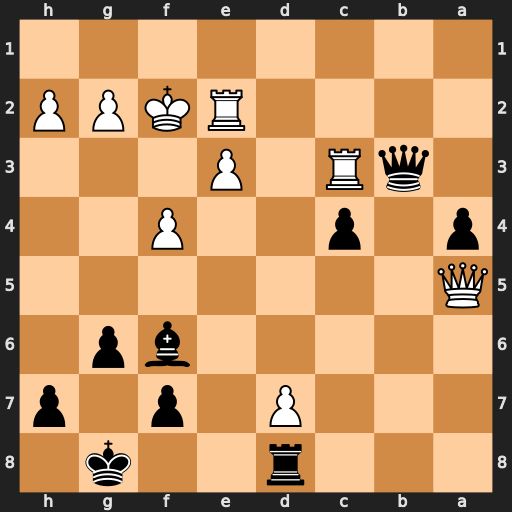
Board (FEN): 3r2k1/3P1p1p/5bp1/Q7/p1p2P2/1qR1P3/4RKPP/8
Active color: b
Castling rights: -
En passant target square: -
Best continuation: Qxc3 Qxc3 Bxc3